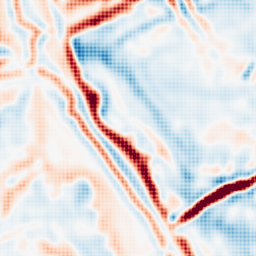
Category: multiscale
Decomposition family: log
Decomposition parameters: sigma: 5
Upsampling method: sinc_hamming
Upsampling parameters: scale: 4
kernel_size: 4
Upsampling scale: 4